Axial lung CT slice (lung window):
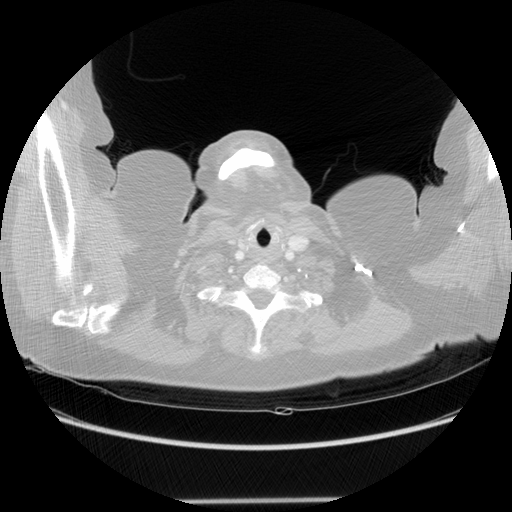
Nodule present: no